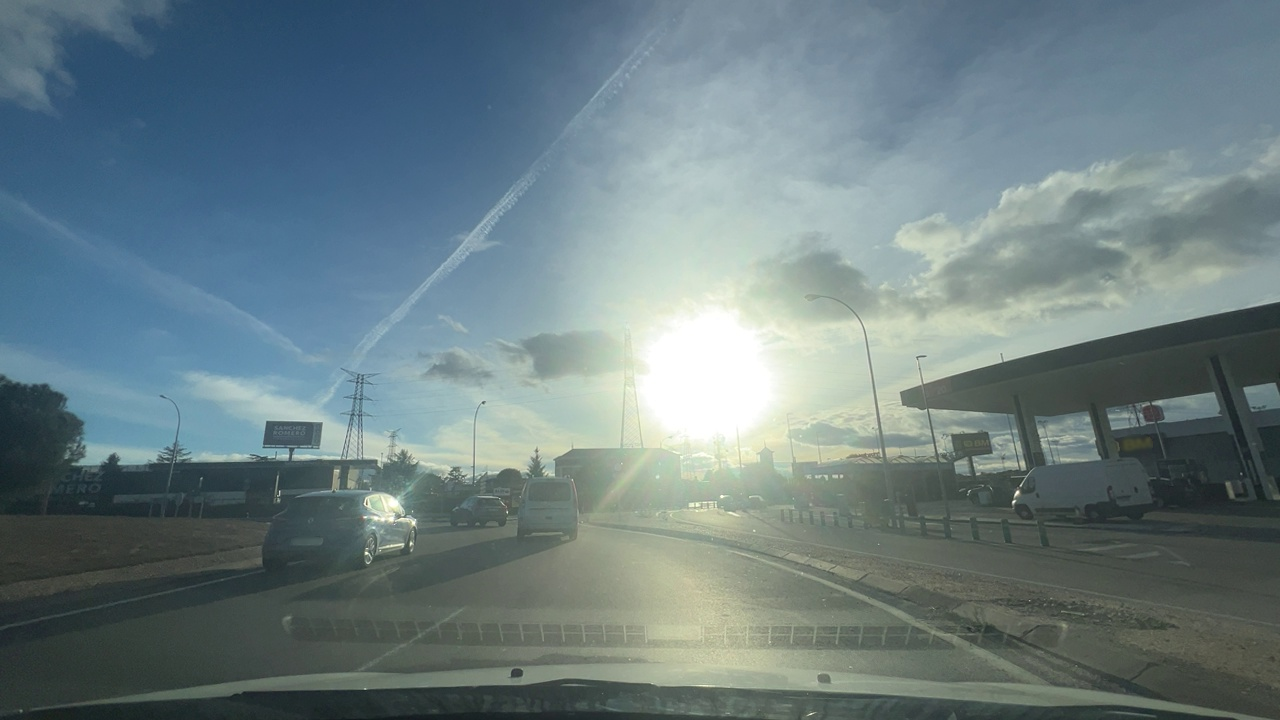
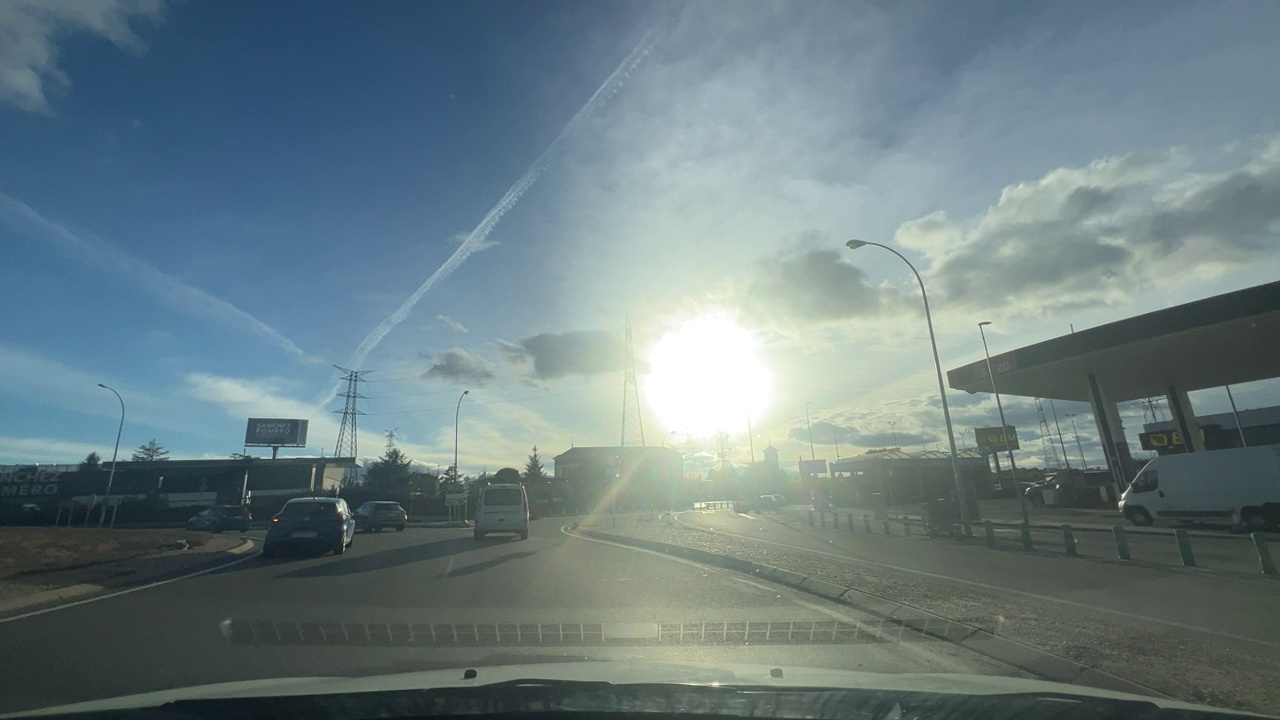
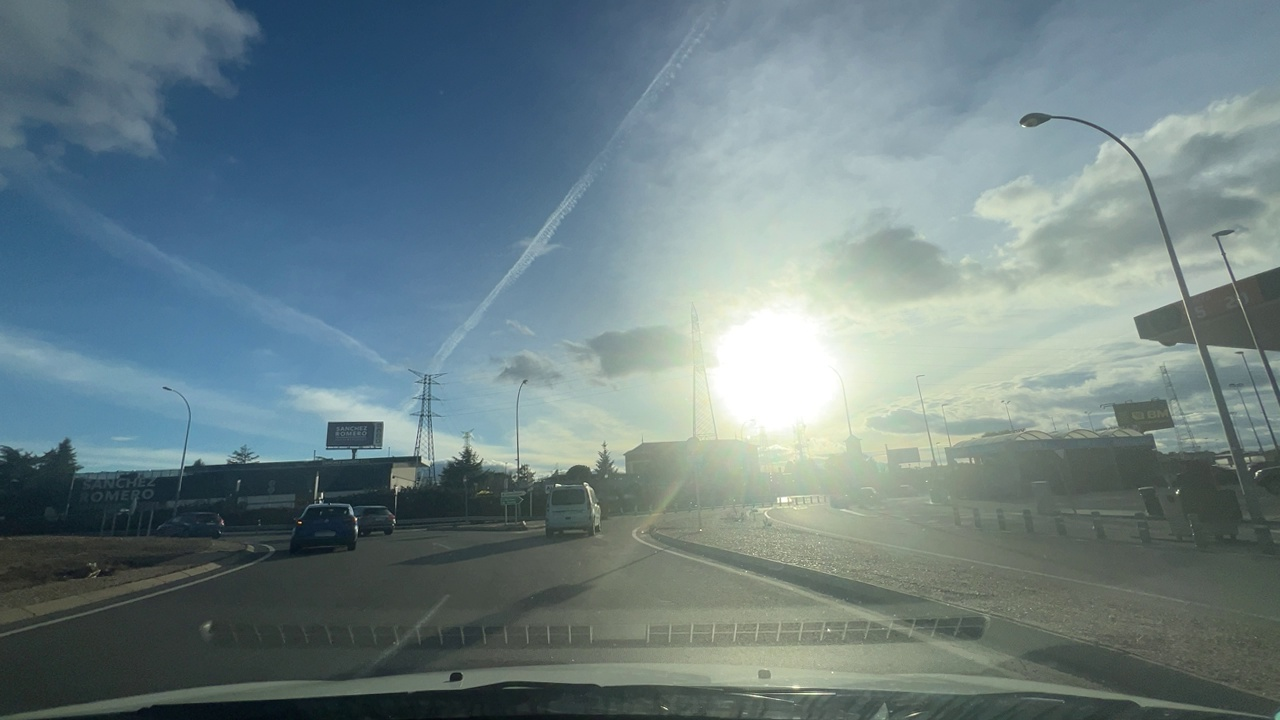
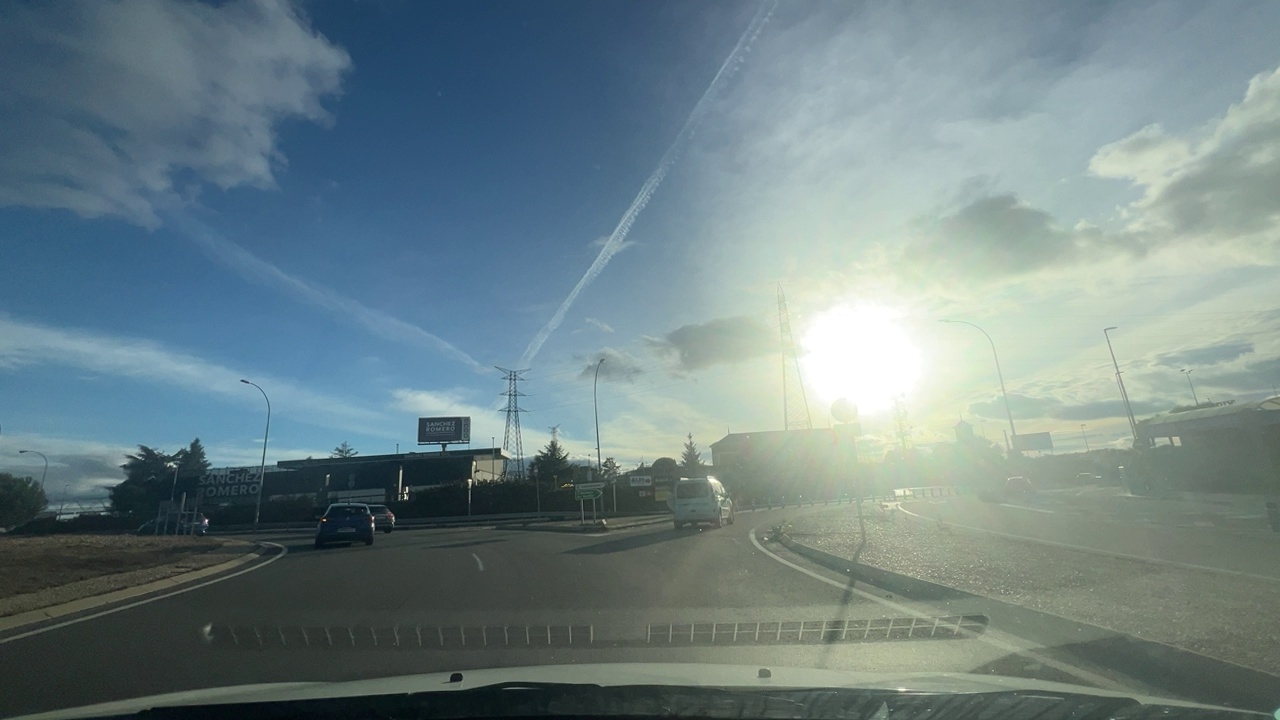
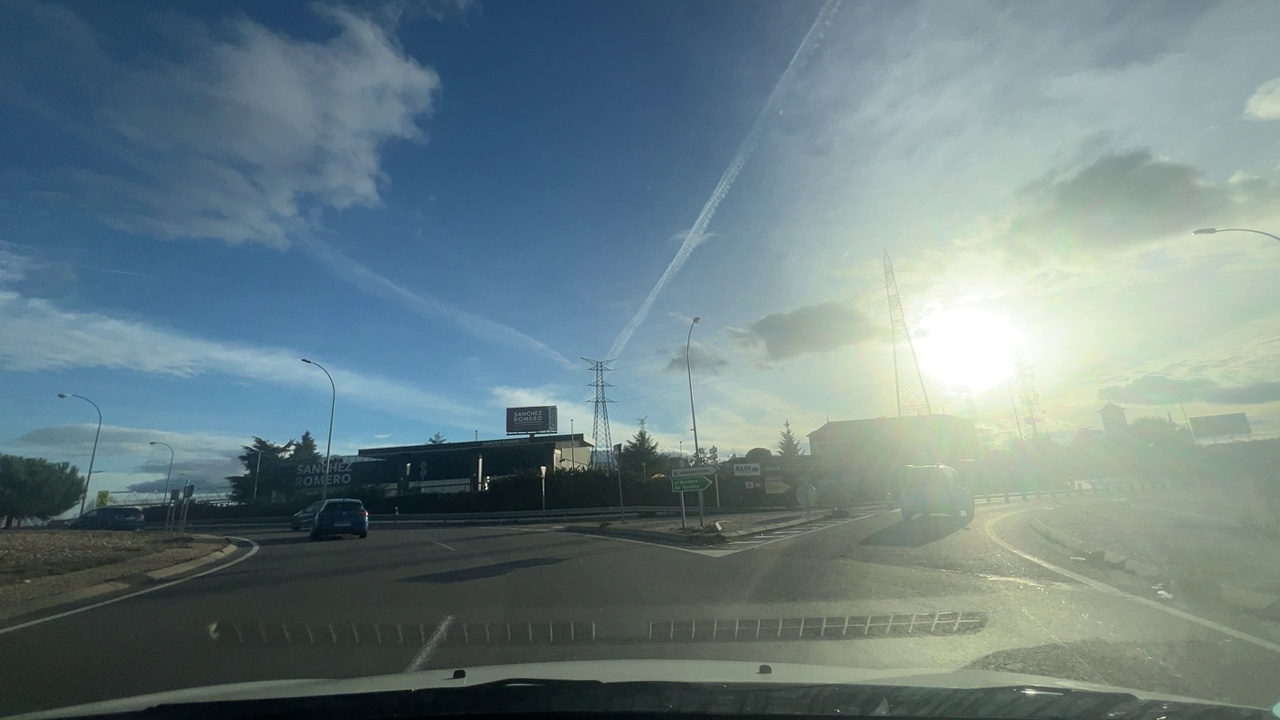
Situation: Roundabout
Question: Is the ego vehicle currently inside a roundabout?
Answer: Yes
Reasoning: The ego vehicle is traveling within a circular roadway surrounding a central island.

Situation: Roundabout
Question: Is a roundabout visible ahead in the ego direction?
Answer: Yes
Reasoning: A circular intersection sign and central island are visible ahead.